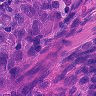
Metastatic tissue present: yes